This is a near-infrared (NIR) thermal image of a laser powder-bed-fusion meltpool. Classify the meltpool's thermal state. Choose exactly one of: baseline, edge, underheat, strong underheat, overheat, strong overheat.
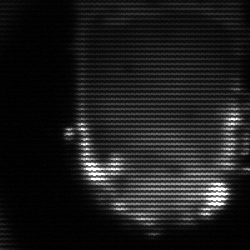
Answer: baseline